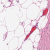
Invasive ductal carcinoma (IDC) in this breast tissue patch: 0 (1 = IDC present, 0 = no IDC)